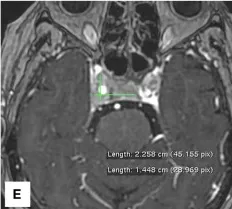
One month after. The administration of lenvatinib. The right cavernous sinus metastasis completely encapsulates a consistent portion of the intracranial tract of the right internal carotid artery.
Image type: radiology (mri)